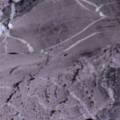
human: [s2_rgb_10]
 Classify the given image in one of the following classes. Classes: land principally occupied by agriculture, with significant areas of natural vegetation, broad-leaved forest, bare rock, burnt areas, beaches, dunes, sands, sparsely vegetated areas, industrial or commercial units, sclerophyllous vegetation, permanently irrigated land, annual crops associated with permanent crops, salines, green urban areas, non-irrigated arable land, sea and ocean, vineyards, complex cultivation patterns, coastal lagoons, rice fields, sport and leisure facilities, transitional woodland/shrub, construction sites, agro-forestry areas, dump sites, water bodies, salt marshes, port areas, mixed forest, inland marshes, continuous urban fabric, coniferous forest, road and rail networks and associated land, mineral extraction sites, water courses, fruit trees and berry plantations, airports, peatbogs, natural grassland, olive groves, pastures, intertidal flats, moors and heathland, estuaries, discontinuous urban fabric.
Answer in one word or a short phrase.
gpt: sea and ocean